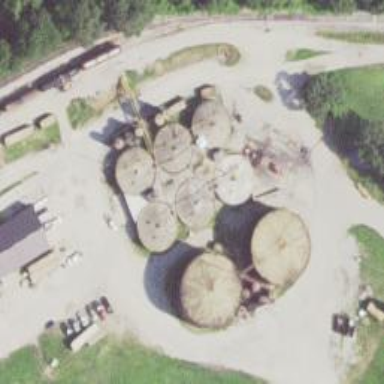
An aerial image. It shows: Storage tank with man-made structure.